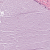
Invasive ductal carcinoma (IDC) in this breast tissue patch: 0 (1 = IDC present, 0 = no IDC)